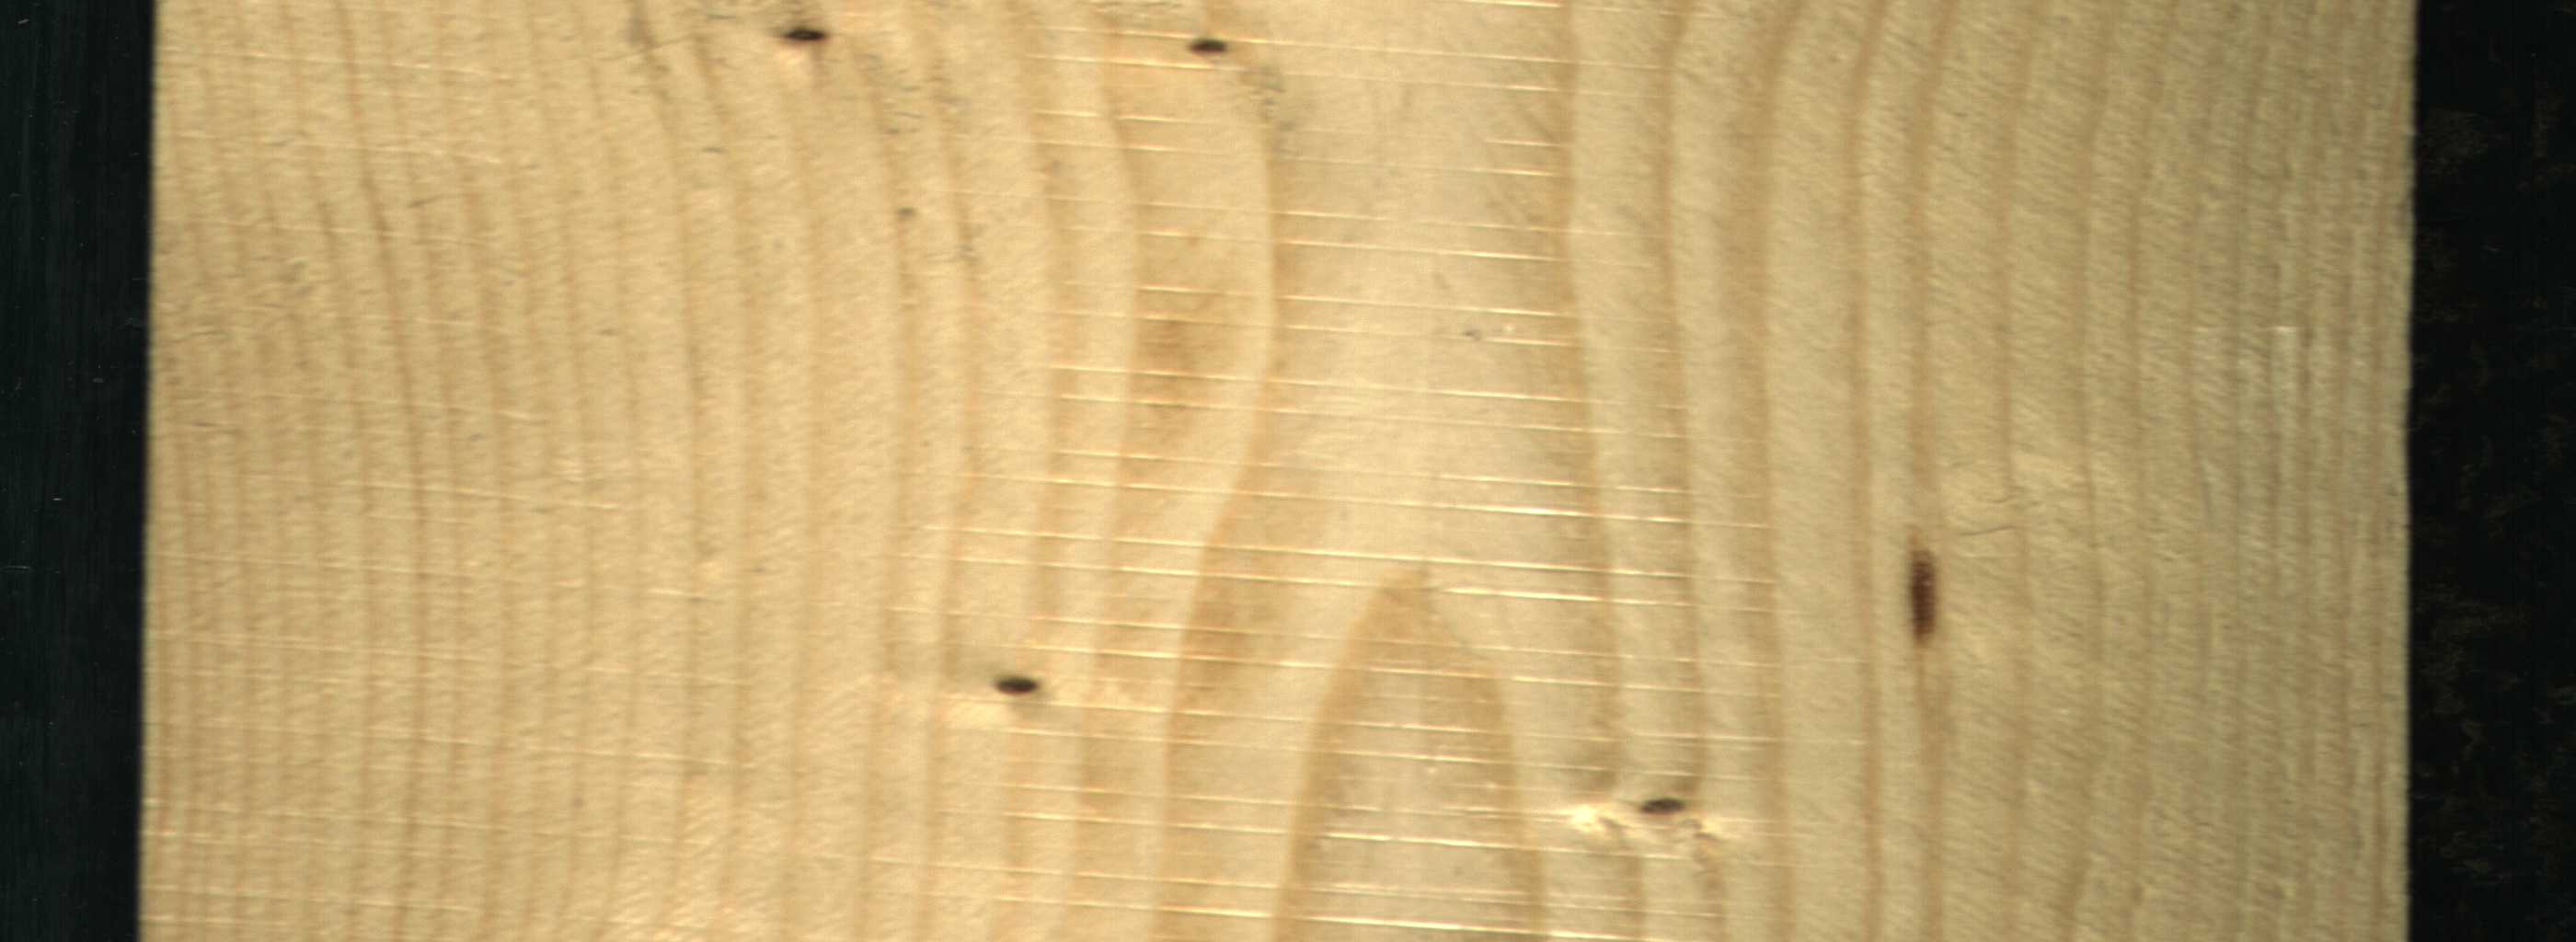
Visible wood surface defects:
resin
Dead_Knot
Dead_Knot
Dead_Knot
Live_Knot